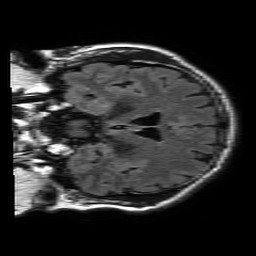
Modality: FLAIR
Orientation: coronal
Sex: male
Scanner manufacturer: philips
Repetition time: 11 s
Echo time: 0.125 s